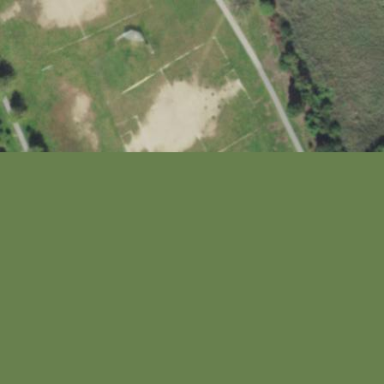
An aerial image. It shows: Soccer pitch for leisure land activities.